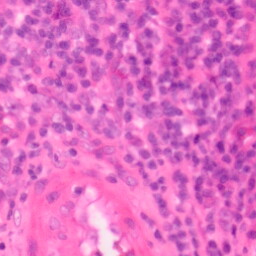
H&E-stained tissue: Colon